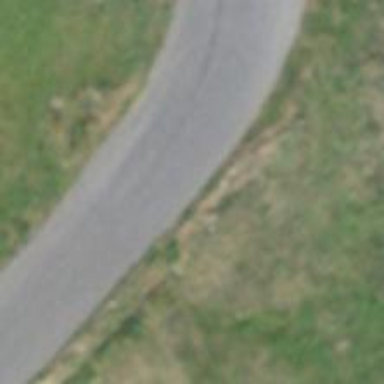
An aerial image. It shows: Residential road designed for downhill cycling.